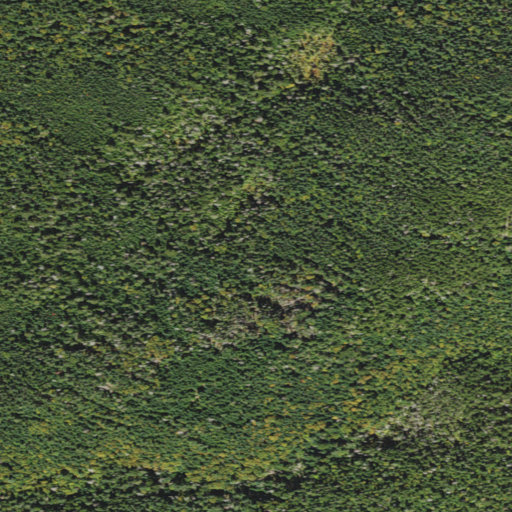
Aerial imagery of ridge(s) in New Hampshire named Flat Mountain containing evergreen forest and mixed forest